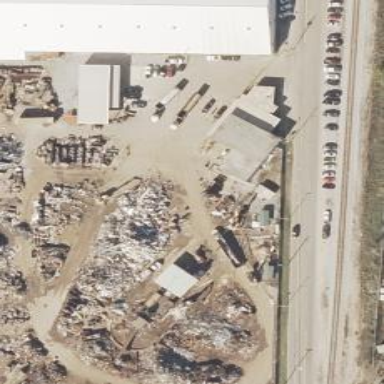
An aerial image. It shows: Scrap yard located in industrial area.